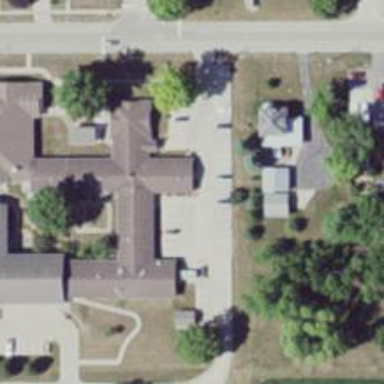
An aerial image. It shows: Nursing home.